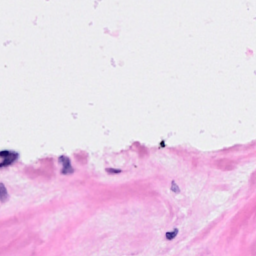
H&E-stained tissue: Breast